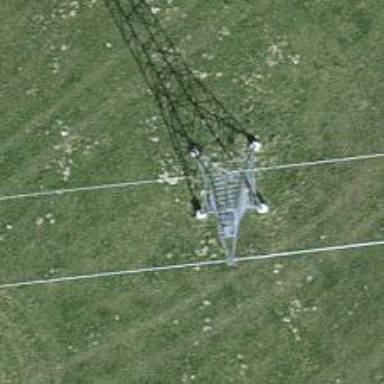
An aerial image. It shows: Power tower.